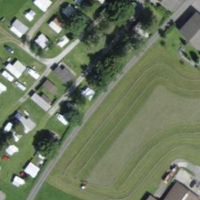
EUNIS habitat code: 24
Species observed at this site:
Milvus milvus
Phoenicurus ochruros
Coenonympha pamphilus
Fringilla coelebs
Delichon urbicum